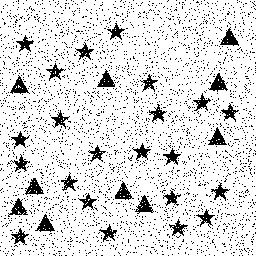
Squares: 0
Triangles: 10
Stars: 22
Total shapes: 32